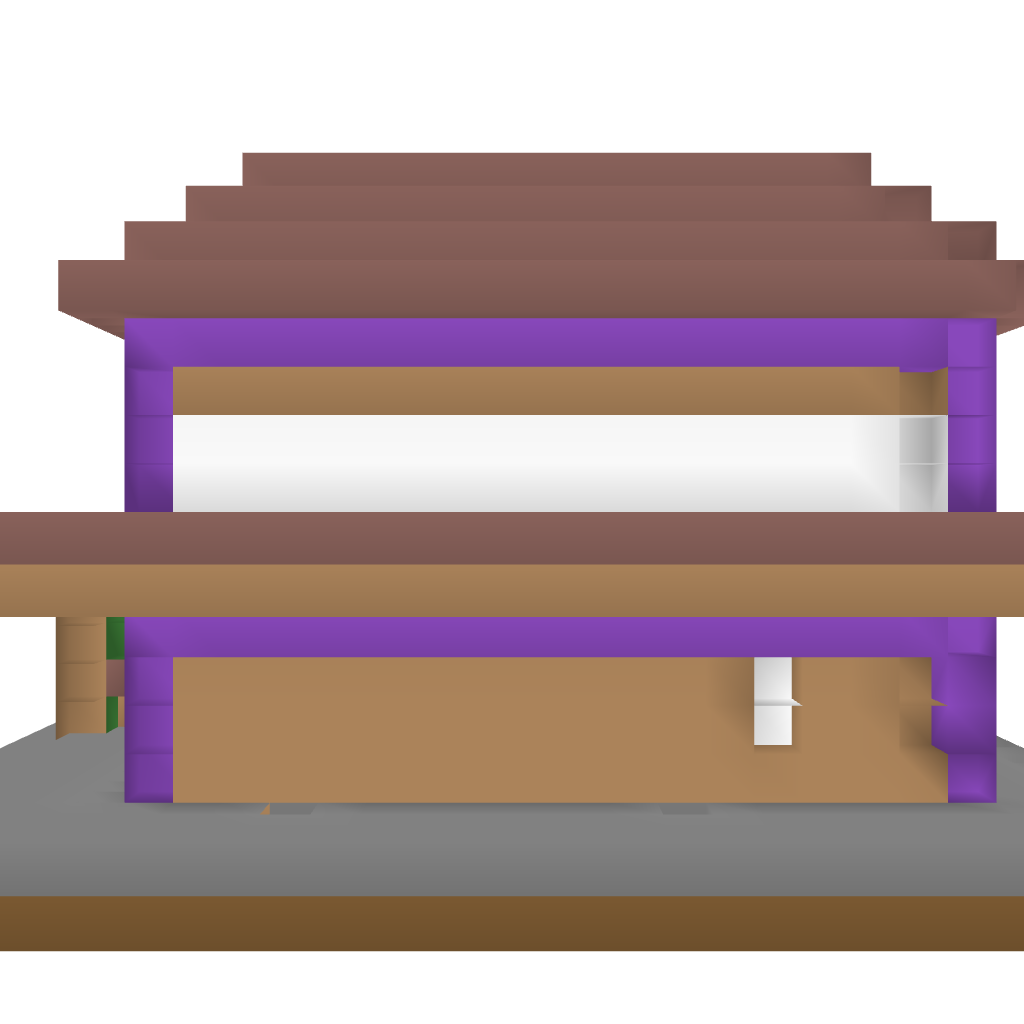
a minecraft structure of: Basic Box Wooden House bad low quality